Question: This Word file has a giant table with 2 columns. I have to make a statement like:
'''
If theCellIsEmpty, then
Fill it
End if
'''
The thing is that when I get the content of the cell through:
'''
FirstCellText = ActiveDocument.Tables(Tbl).Cell(Rw, 1).Range.Text
'''
It doesn't get the '""' I'm expecting, but it contains a sort of dot, so the text read is never empty.
Here is the dot I'd like to test for:
Moreover, I have no idea what this dot can be or where it came from. I tried to find it in the characters table without success.
Could someone explain me how to test the presence of this "end of line character" or the emptiness of the row? I don't want to check if the cell only has 1 character as if this character is something put there with a purpose, I don't want to delete it.
Also, every single line has this dot at the end...
What is it? How can I use/avoid it?
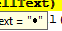
Answer: All you should need is something like:
'''
Dim Cll As Cell
For Each Cll In ActiveDocument.Tables(1)
With Cll.Range
'if all it has is the end-of-cell marker, it's empty, so fill it
If Len(.Text) = 2 Then .Text = "Filler Text"
End With
Next
'''